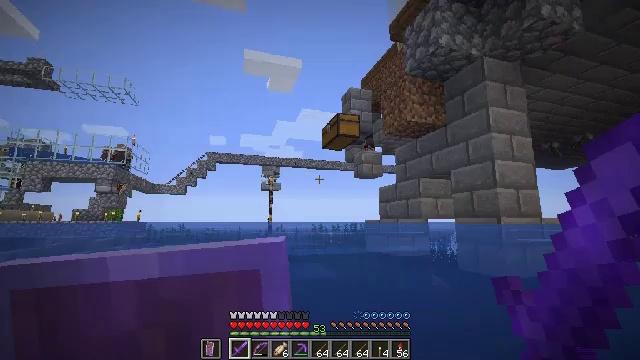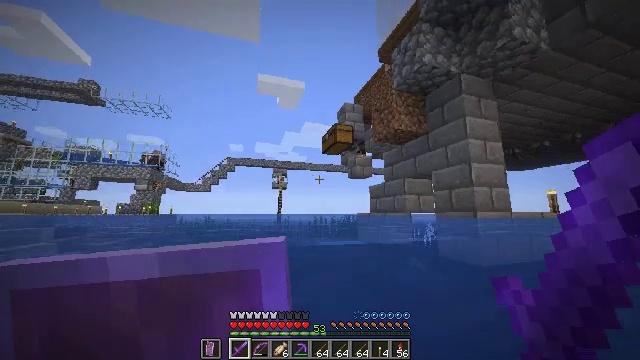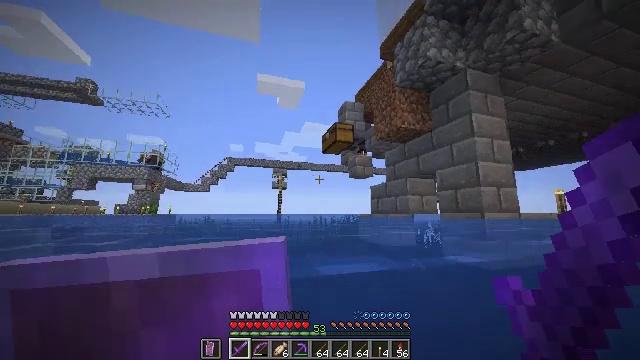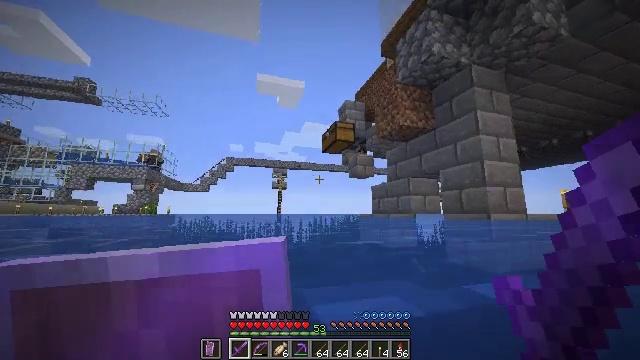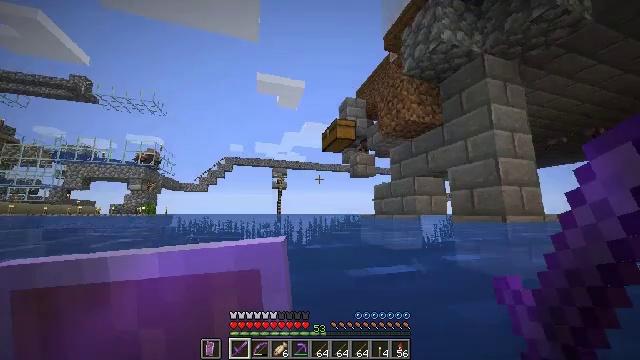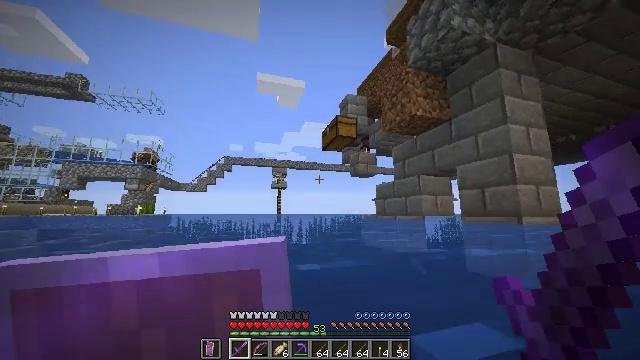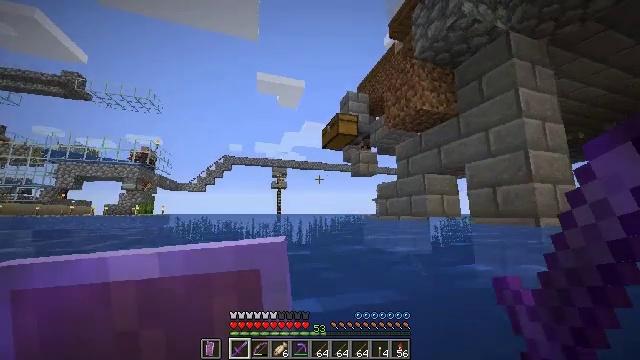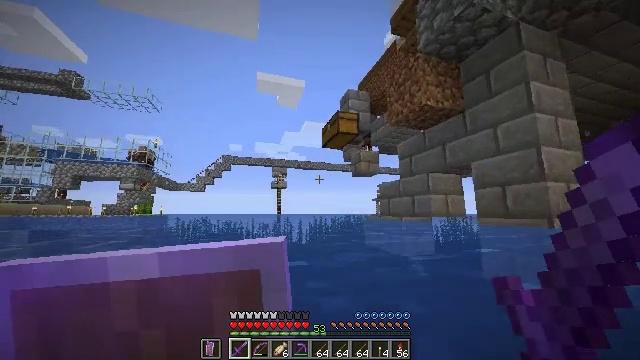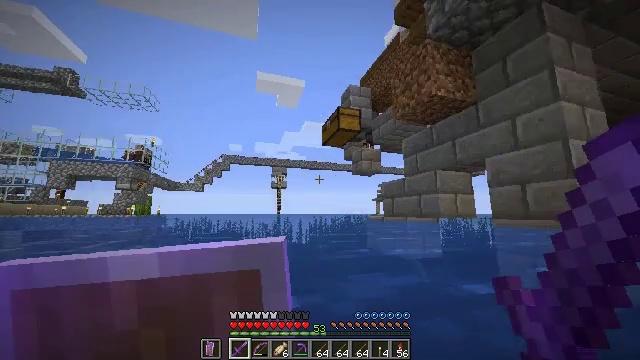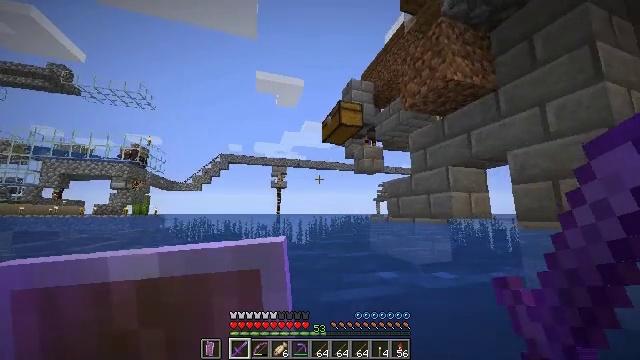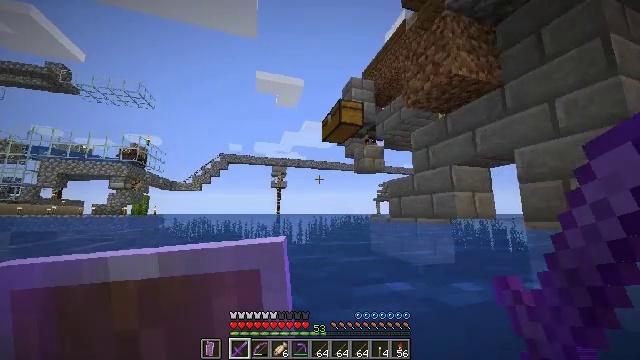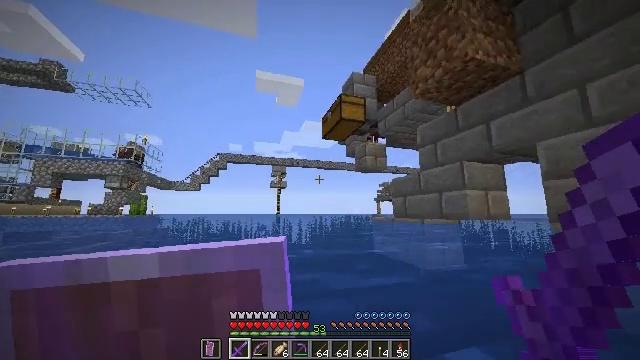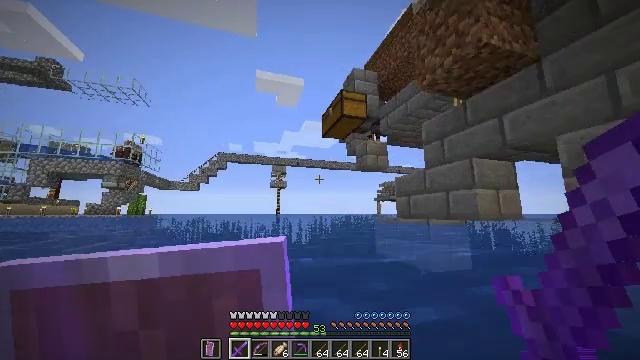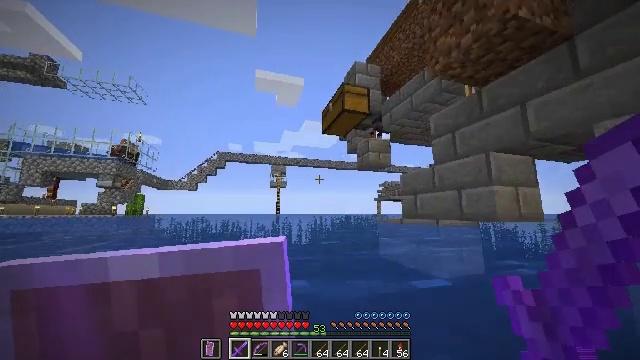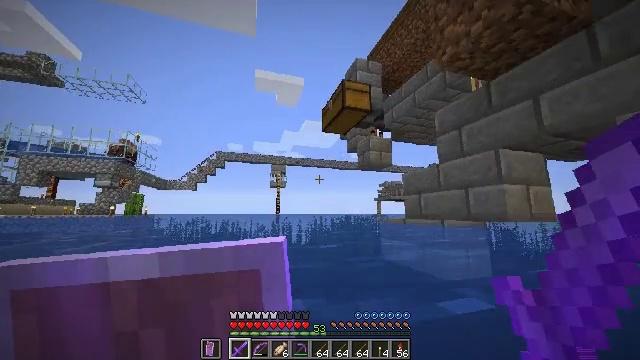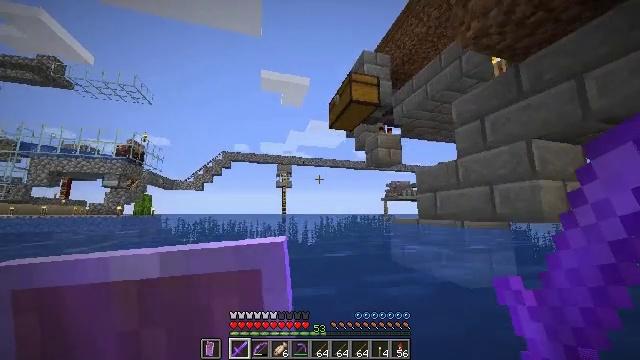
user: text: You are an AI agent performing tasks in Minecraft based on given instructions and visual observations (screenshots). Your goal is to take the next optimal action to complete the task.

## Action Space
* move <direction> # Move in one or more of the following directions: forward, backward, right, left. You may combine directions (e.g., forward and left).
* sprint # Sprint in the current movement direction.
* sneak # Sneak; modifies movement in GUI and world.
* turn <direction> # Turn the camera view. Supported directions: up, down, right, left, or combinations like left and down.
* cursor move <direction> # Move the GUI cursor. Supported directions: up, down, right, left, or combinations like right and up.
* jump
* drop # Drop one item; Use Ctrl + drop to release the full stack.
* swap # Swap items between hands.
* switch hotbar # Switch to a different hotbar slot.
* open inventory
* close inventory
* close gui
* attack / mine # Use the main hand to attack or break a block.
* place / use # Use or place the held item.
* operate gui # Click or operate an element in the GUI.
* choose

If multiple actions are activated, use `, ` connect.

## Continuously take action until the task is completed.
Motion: motion action
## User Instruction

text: craft item air
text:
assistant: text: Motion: move forward, sprint
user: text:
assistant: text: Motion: move forward, sprint
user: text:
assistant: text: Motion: move forward, sprint
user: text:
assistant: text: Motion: move forward, sprint
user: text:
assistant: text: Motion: move forward, sprint
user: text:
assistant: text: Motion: move forward, sprint
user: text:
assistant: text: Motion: move forward, sprint
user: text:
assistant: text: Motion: move forward, sprint
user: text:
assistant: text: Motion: move forward, sprint
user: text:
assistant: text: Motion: move forward, sprint
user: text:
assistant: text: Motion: move forward, sprint
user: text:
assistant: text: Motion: move forward, sprint
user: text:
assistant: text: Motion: move forward, sprint
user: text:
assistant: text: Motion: move forward, sprint
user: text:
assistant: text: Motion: move forward, sprint, turn left
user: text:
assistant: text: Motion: move forward, sprint, turn left
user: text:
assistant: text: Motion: move forward, sprint, turn left and down
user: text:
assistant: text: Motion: move forward, sprint, turn left and down
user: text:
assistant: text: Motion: move forward, sprint
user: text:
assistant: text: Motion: move forward, sprint
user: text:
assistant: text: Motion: move forward, sprint
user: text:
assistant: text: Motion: move forward, sprint
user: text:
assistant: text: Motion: move forward, sprint
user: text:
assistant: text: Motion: move forward, sprint
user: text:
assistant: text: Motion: move forward, sprint
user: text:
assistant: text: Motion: move forward, sprint
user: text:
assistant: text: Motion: move forward, sprint
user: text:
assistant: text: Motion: move forward, sprint
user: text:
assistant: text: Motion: move forward, sprint
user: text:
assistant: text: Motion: move forward, sprint